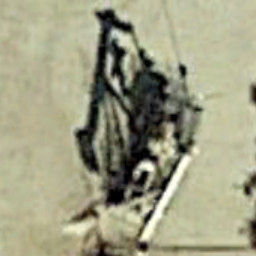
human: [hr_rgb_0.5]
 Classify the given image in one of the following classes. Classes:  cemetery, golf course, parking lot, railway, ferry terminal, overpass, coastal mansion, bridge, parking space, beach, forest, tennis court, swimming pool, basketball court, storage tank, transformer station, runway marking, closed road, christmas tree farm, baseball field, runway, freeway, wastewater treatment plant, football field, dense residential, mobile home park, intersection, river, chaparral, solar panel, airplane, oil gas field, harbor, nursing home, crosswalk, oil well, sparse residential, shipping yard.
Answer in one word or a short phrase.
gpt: oil well